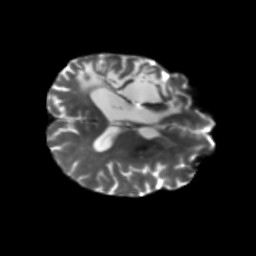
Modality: T2w
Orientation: axial
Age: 57
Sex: male
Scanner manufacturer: siemens
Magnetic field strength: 3 T
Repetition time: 5.47 s
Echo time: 0.0854 s